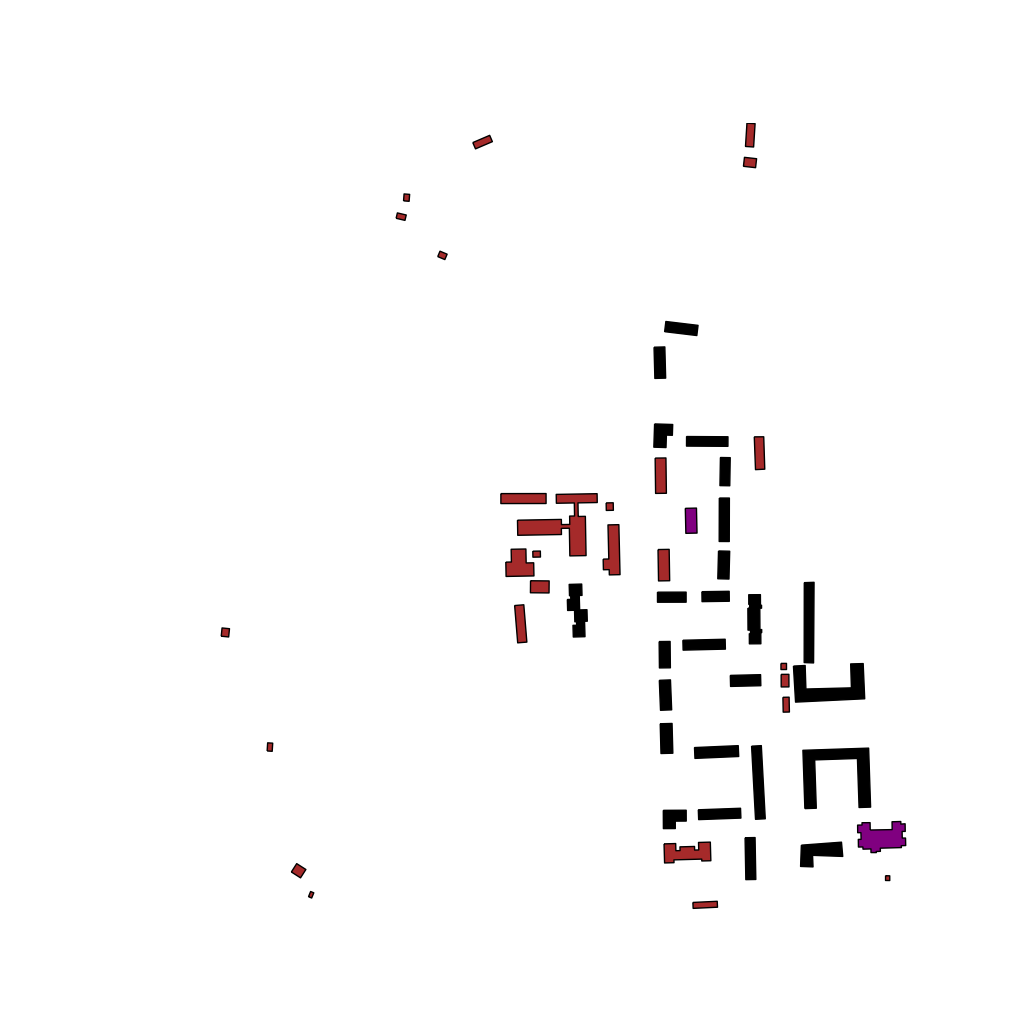
Tags: overhead vector_map, recreation, residential, special, modern, soviet, high_rise, individual_rise, low_rise, density_2, Building, Facility, Kinder, 1.0 km²